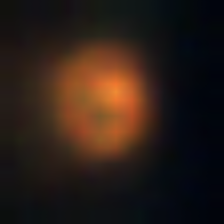
Taxon: NanoPlankton
Group: Other